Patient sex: M
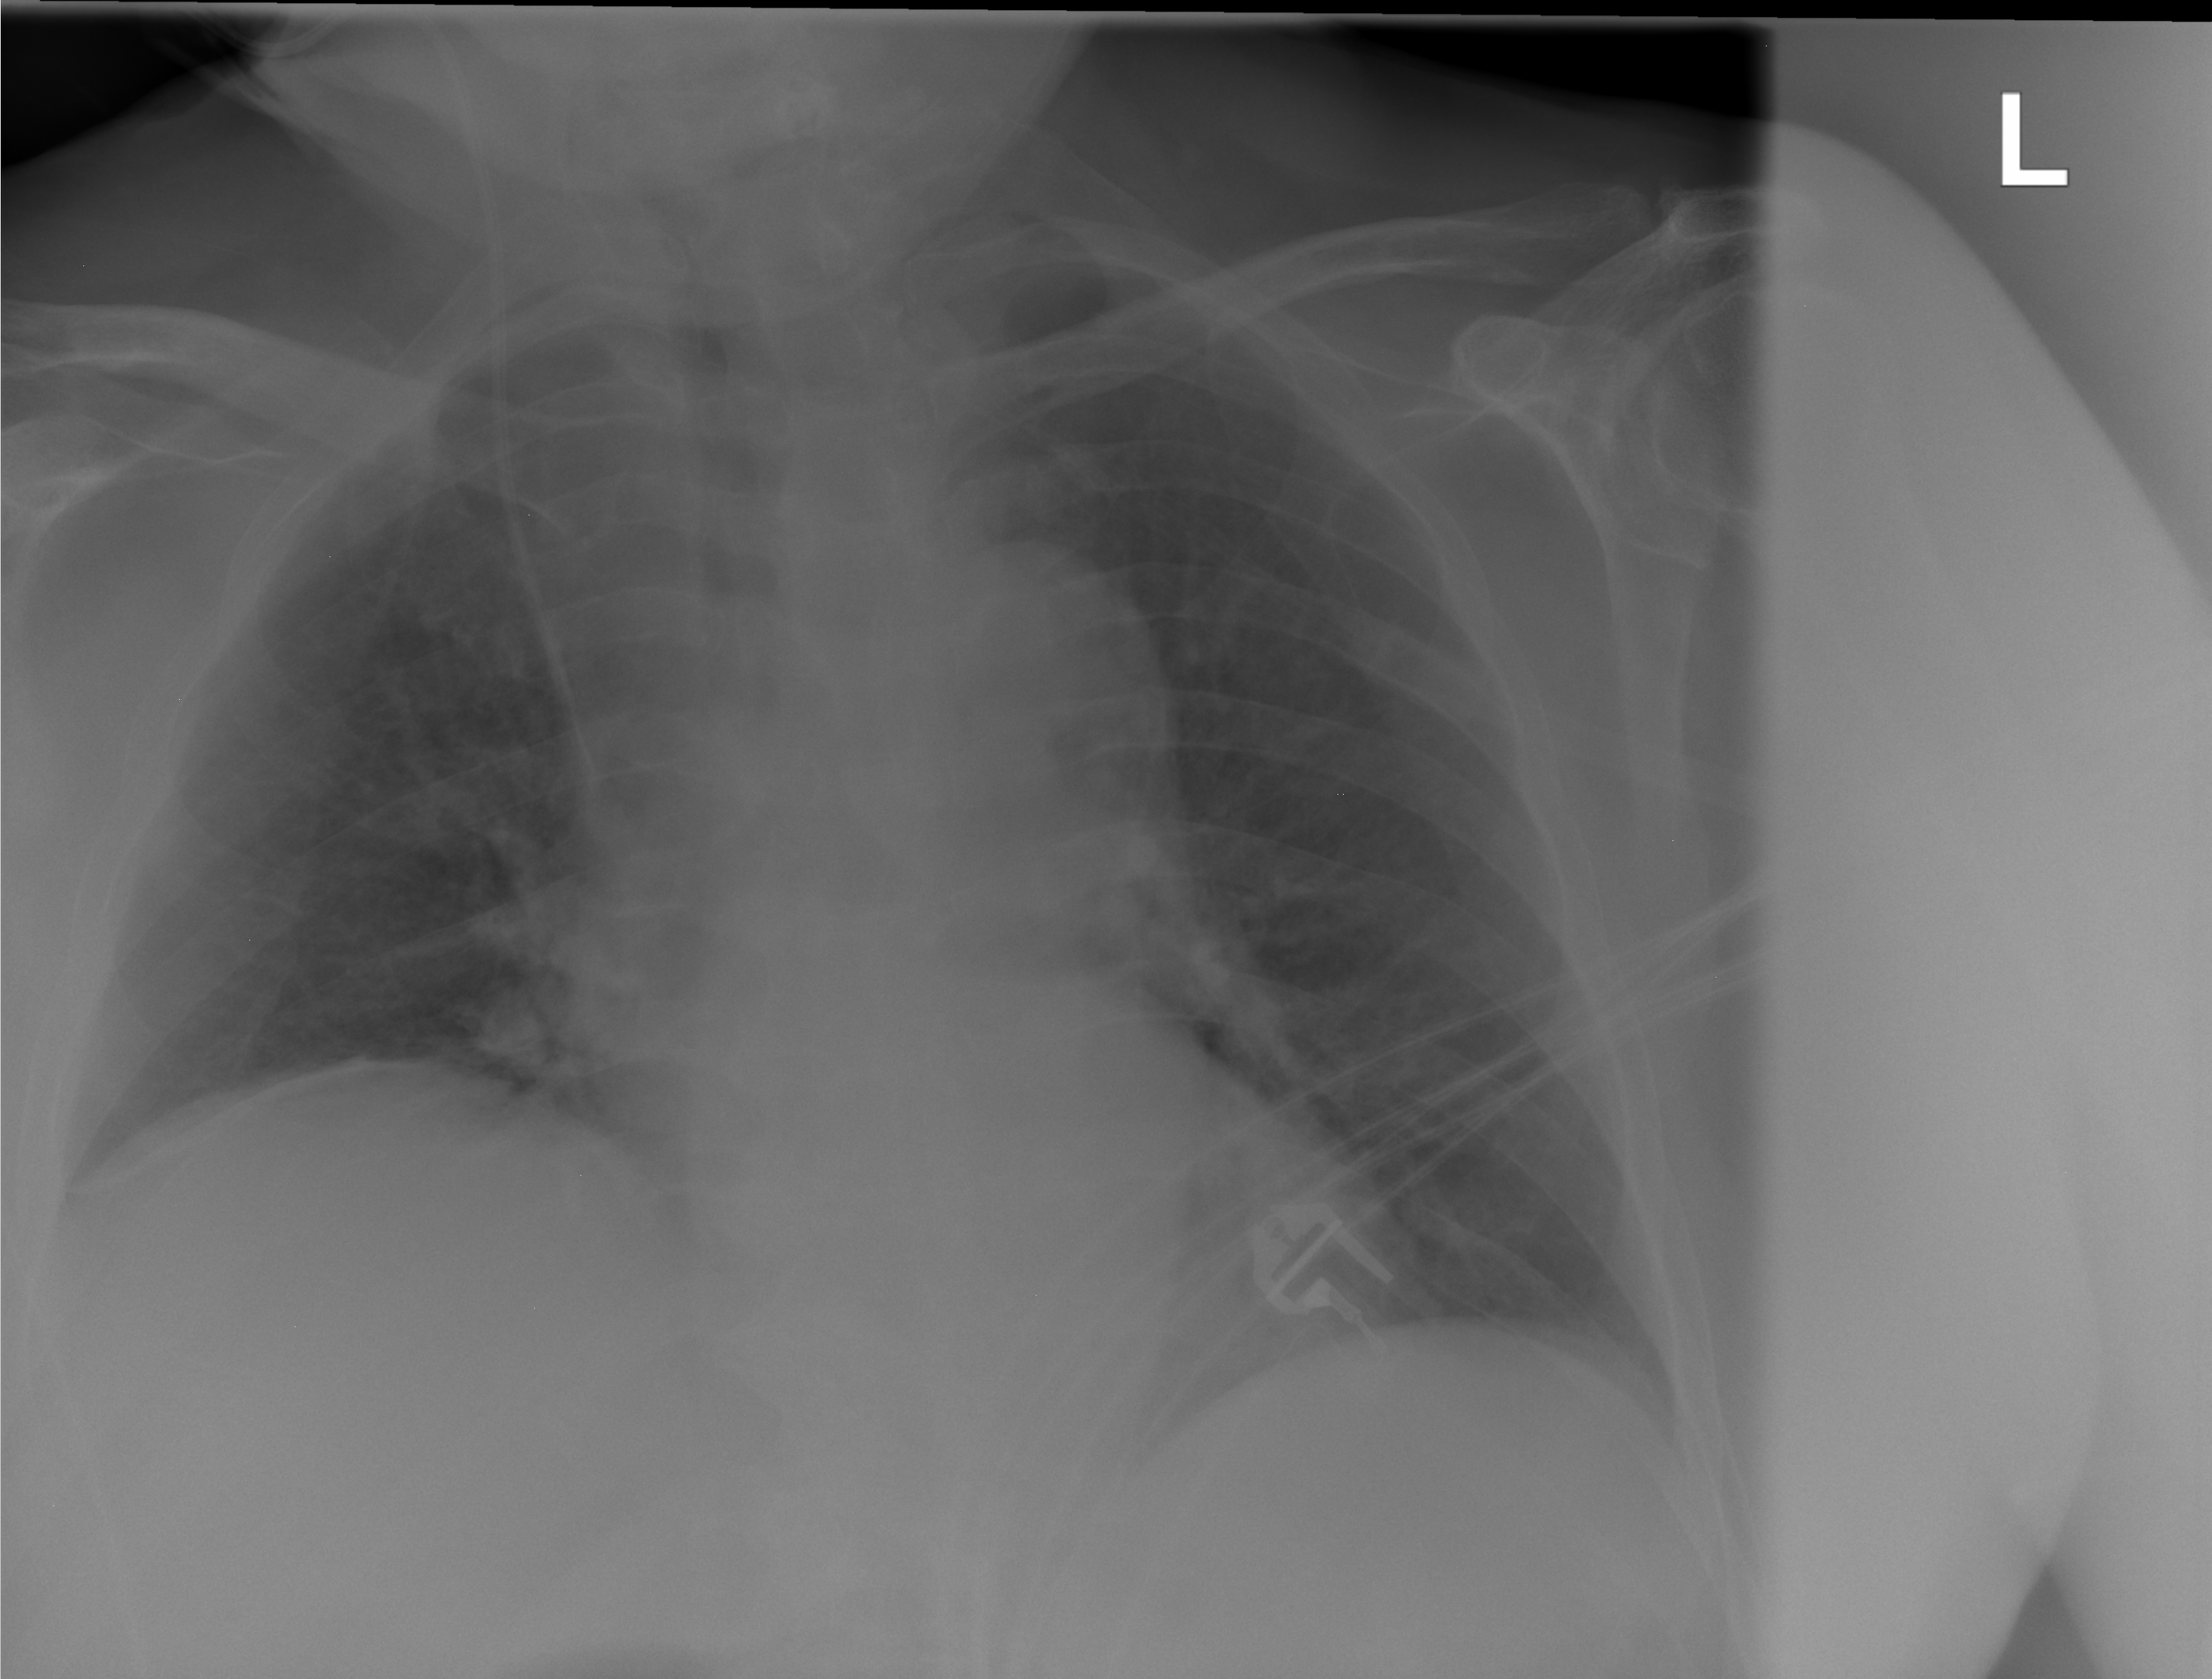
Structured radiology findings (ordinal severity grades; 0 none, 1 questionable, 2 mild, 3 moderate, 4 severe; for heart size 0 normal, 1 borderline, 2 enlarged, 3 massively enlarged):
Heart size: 0
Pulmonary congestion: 0
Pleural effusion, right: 0
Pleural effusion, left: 0
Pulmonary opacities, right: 0
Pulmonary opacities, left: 0
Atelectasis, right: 2
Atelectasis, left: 0